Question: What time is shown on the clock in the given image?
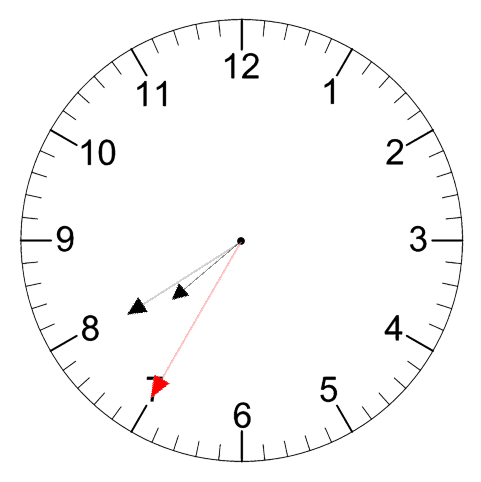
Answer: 07:39:35